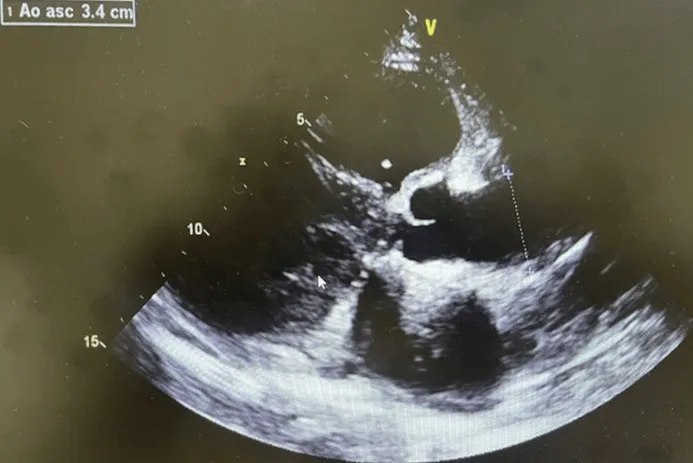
Echocardiogram showing ventricular dilation with ventricular wall hypertrophy.
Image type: radiology (ultrasound)